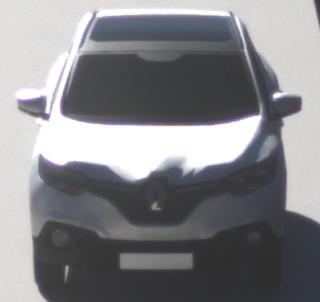
Make: Renault
Model: Kadjar ENERGY TCe 130
Detailed model: Kadjar
Model produced from: 2015/05
Model produced until: 2018/08
Doors: 5
Color: white
Road condition: dry road
Daytime: morning or afternoon
Contrast: high contrast